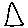
Label: triangle